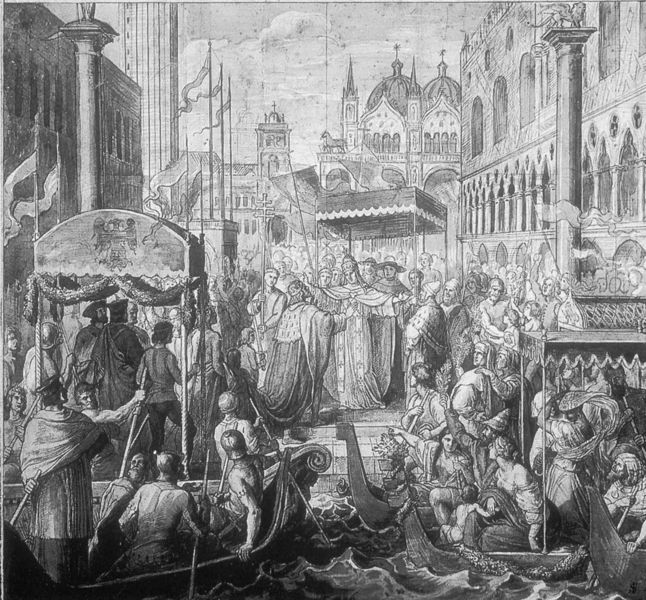
Titel: Entwurf : Versöhnung Friedrich Barbarossas mit Papst Alexander III.
Künstler: Julius Schnorr von Carolsfeld
Institution: Dortmund, Museum für Kunst und Kulturgeschichte
Schlagwörter: wasser, fluss, menschen, see, grau, säulen, weiss, zeichnung, gebäude, versammlung, kirche, rokoko, boote, schiff, wellen, fahnen, venedig, fahne, flagge, kuppel, treppe, gefolge, kaiser, papst, soldaten, feiertag, jesus, krönung, empfang, baldachin, umzug, barocj, parade, maria, gondel, markusplatz, markuskirche, menscheb, marienverehrung, holy